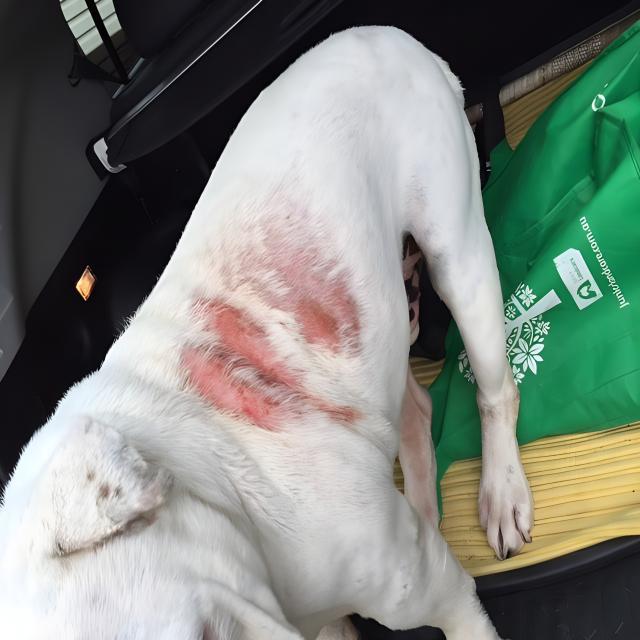
Canine dermatitis — inflammation of the skin presenting with erythema, pruritus, papules, and excoriation. May be allergic, contact, or atopic in origin.